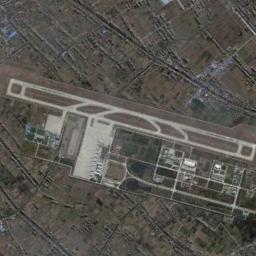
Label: airport